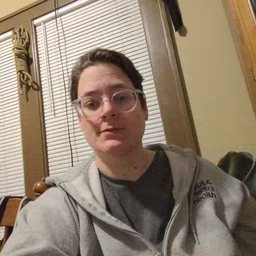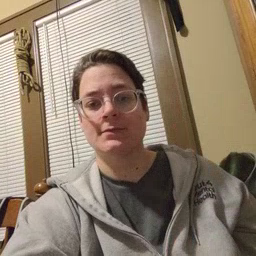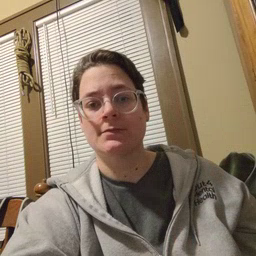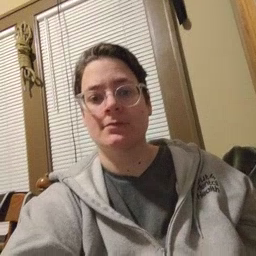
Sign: close